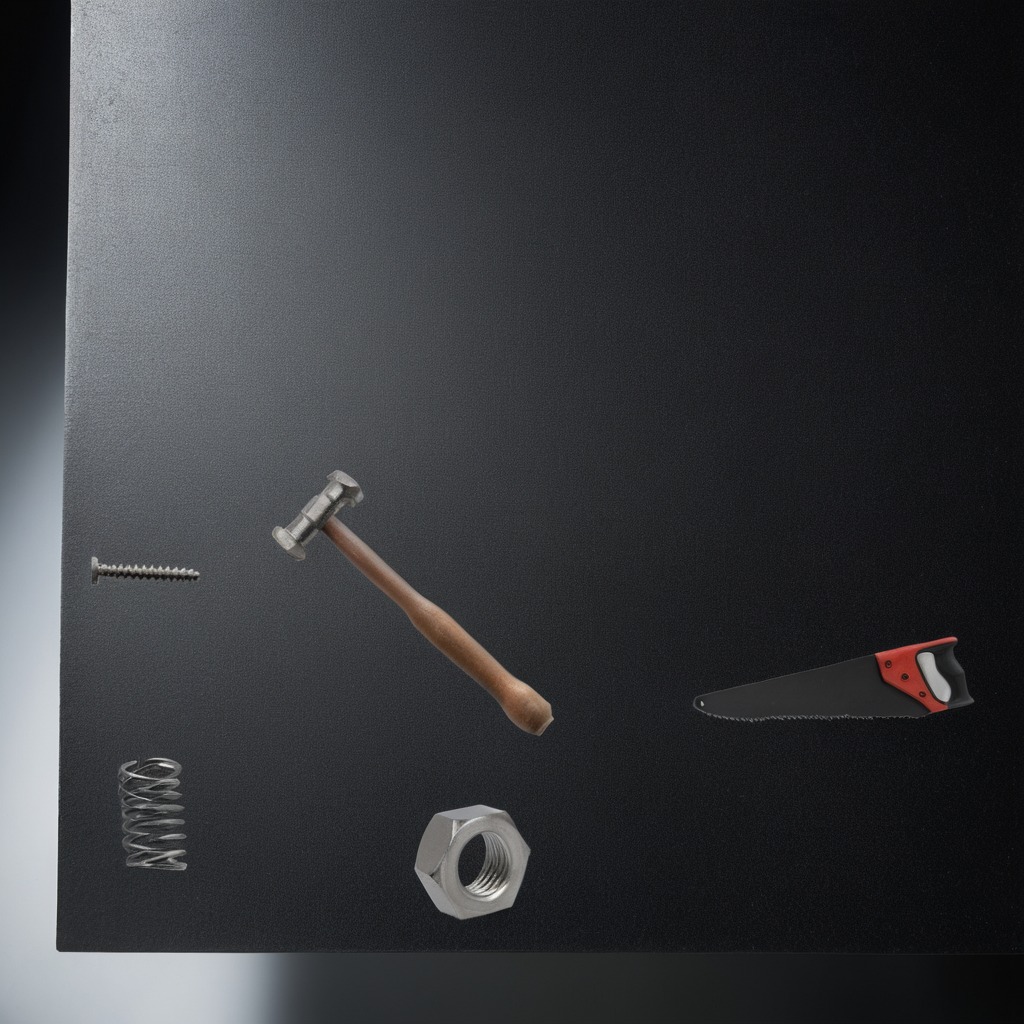
A metal machine screw, a hammer, a coiled metal spring, a handheld metal saw, and a metal nut are lying on the clean granite tabletop covered with a black rubber mat inside a workshop under bright overhead lighting crisp shadows high clarity worn but beneath the mat.